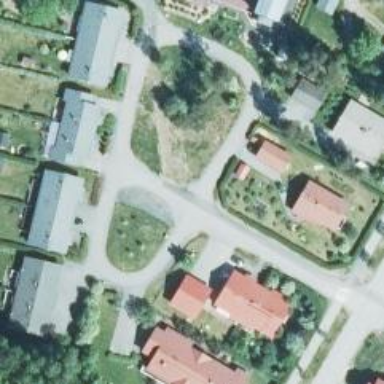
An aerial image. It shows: Living street.